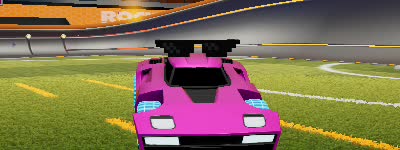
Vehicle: breakout